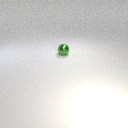
small green metal sphere